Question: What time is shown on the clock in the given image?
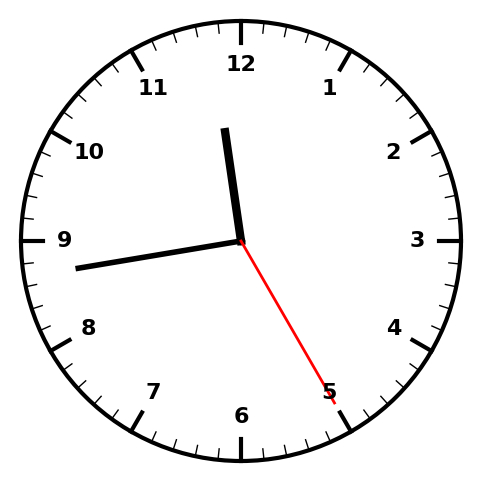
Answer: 11:43:25